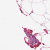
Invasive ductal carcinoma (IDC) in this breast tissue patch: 0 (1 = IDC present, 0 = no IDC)